Brain MRI, t1w sequence, axial 2D slice.
Patient: age 29, sex M, weight 95 kg, height 1.95 m
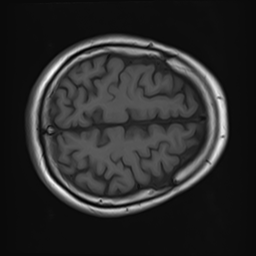